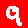
Digit: 9